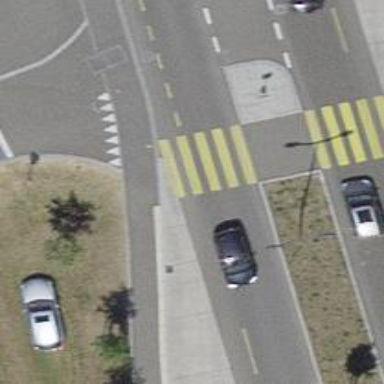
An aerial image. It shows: Uncontrolled and marked road crossing.